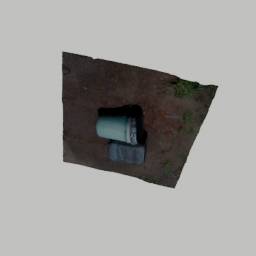
Label: mechanical